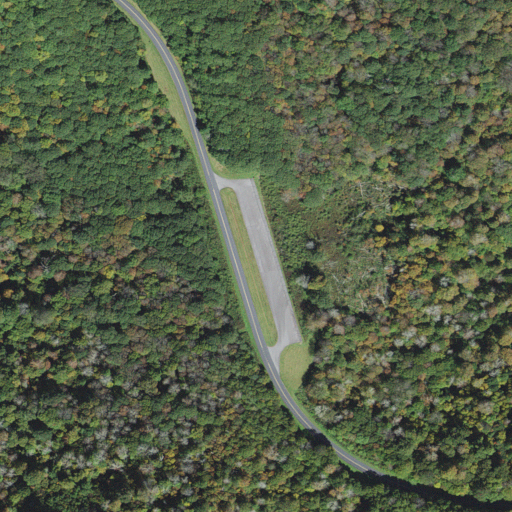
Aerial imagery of gap in North Carolina named Licklog Gap containing deciduous forest, open development, shrub, and low intensity development